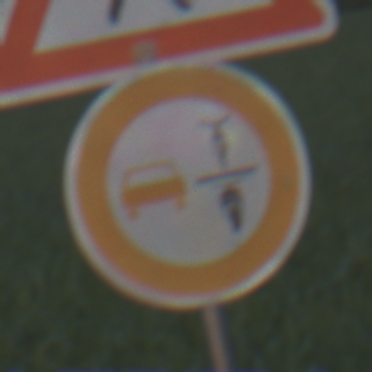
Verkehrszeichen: VerbotUeberholenEinspurigeFahrzeuge
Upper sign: FussgaengerLinks
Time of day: SunriseSunset
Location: Outdoor (Nature)
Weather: PartlyCloudy
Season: NotSpecified
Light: Natural